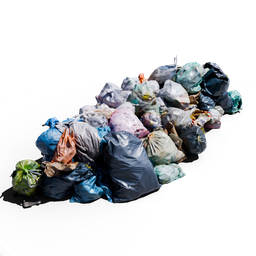
Label: mechanical